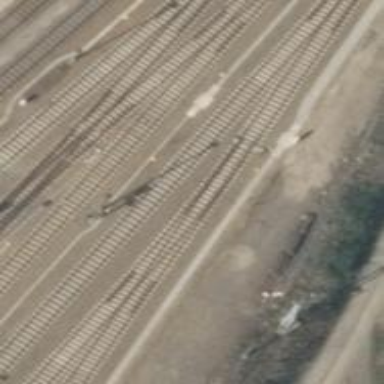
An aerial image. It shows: Railway switch.